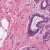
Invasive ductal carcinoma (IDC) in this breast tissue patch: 0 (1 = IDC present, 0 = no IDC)